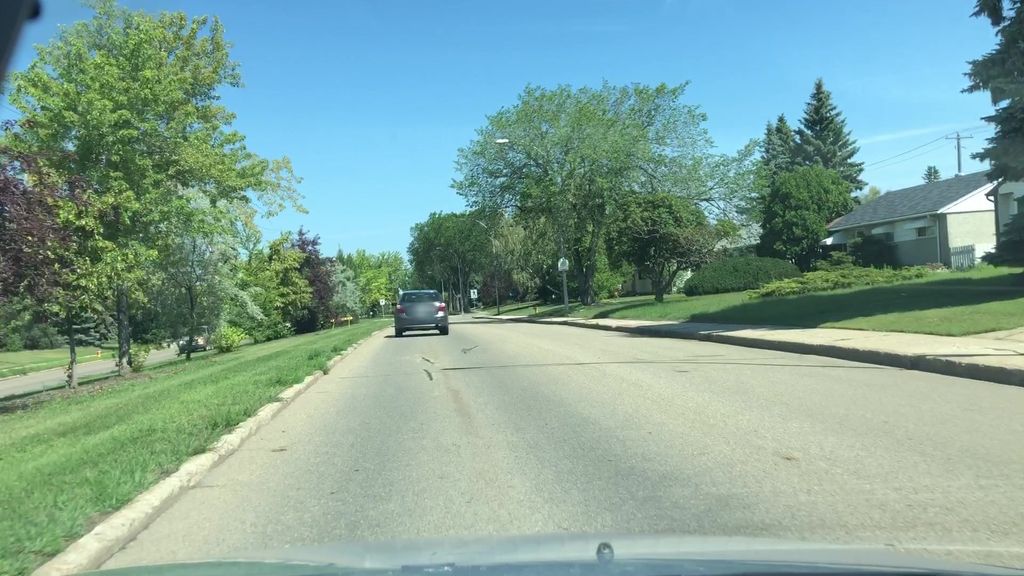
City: edmonton